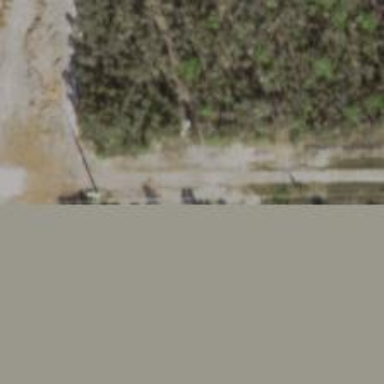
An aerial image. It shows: Power pole.